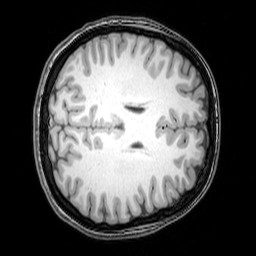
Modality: T1w
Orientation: axial
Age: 24
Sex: female
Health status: healthy
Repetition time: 0.081 s
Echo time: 0.037 s